Question: I've been using the Visual Studio's Dark Theme for a while now. But as of today it got messed up. I'm not sure what triggered it but I'm speculating that opening an MVC3 project corrupted something. Please see the current behavior below.

How do I get this fixed?
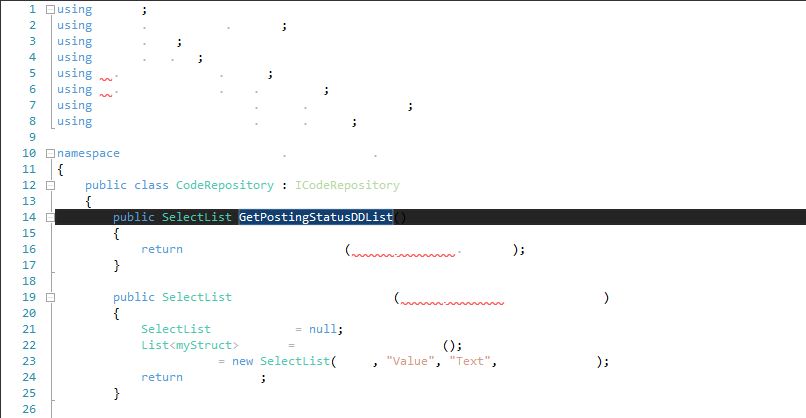
Answer: Edit:
The issue is that the "Item foreground" and "Item background" settings gets set to something OTHER than "Default".
is to go to Tools > Options > Environment - Fonts and Colors and setting the said properties to "Default".

---
Well, I fiddled with the Tools > Options > Environment - Fonts and Colors options for a while and managed to restore order. I'm not sure what messed it up initially!